Question: I try to use gtest in visual studio enterprise 2022 and generate code coverage.
'''
// pch.h
#pragma once
#include <gtest/gtest.h>
// pch.cpp
#include "pch.h"
// test.cpp
#include "pch.h"
int add(int a, int b) {
return a + b;
}
TEST(a, add) {
EXPECT_EQ(2, add(1, 1));
}
'''
This image is my test coverage report:

Such a minimalist code. I think its code test coverage should be 100%. But in reality it's only 26.53%. I think it might be because a lot of stuff in the header file "gtest/gtest.h" is not executed.
Please tell me how to write a hello world project with 100% coverage.
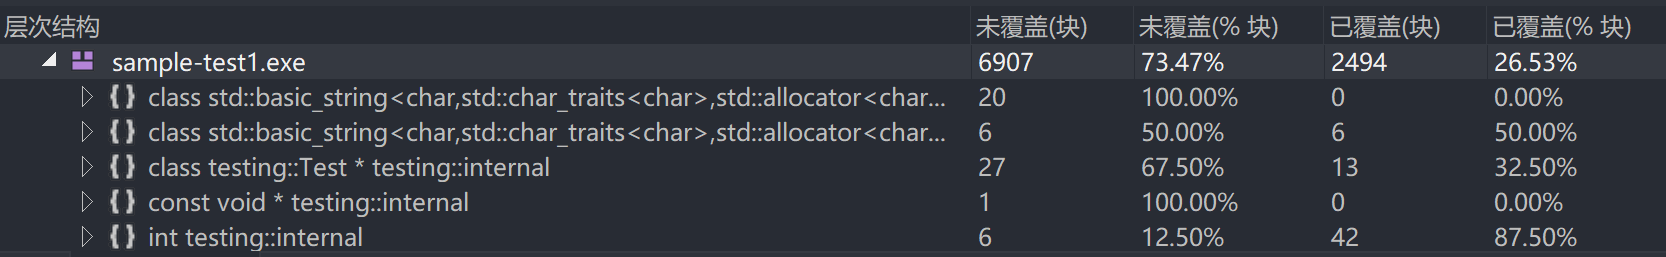
Answer: You should write tests in dedicated files and exclude test sources from analysis by test coverage tools. Unit tests are not subjects of any test coverage tools by their nature.
'''
// First file, a subject for a tool
int add(int a, int b) {
return a + b;
}
'''
'''
// Second file, excluded from analysis by a tool
TEST(a, add) {
EXPECT_EQ(2, add(1, 1));
}
'''
'TEST' produces a lot of code that include several conditional branches, exception handlers and other stuff.
'EXPECT_EQ' produces at least two branches 'if (2 == add(1, 1) ... else ...'.
Of course 'add(1, 1)' gives a single result and is unable to cover all branches in the unit test.